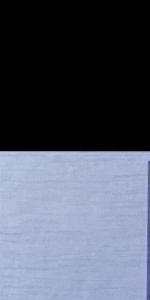
Label: King_Black